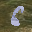
Label: 6